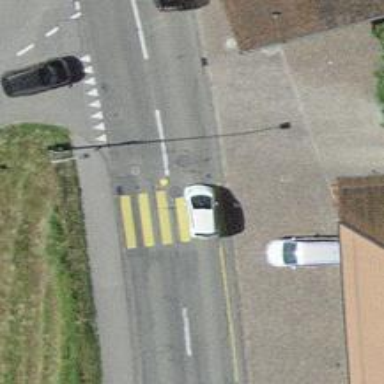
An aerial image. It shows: Marked crossing on the road.